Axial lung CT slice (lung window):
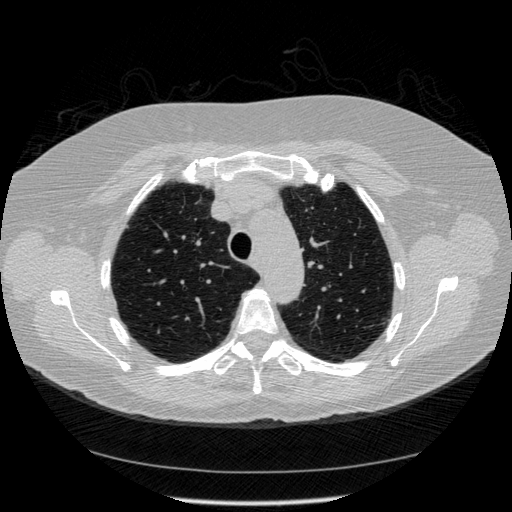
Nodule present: no